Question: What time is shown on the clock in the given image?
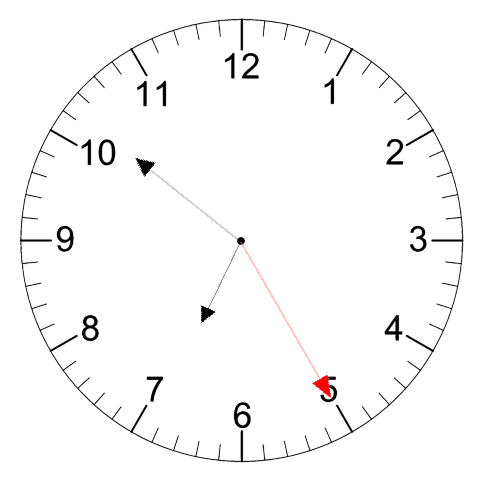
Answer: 06:51:25